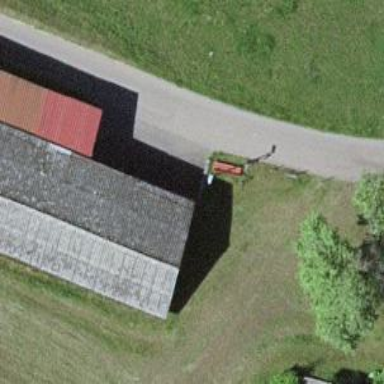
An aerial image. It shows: Bench for seating.